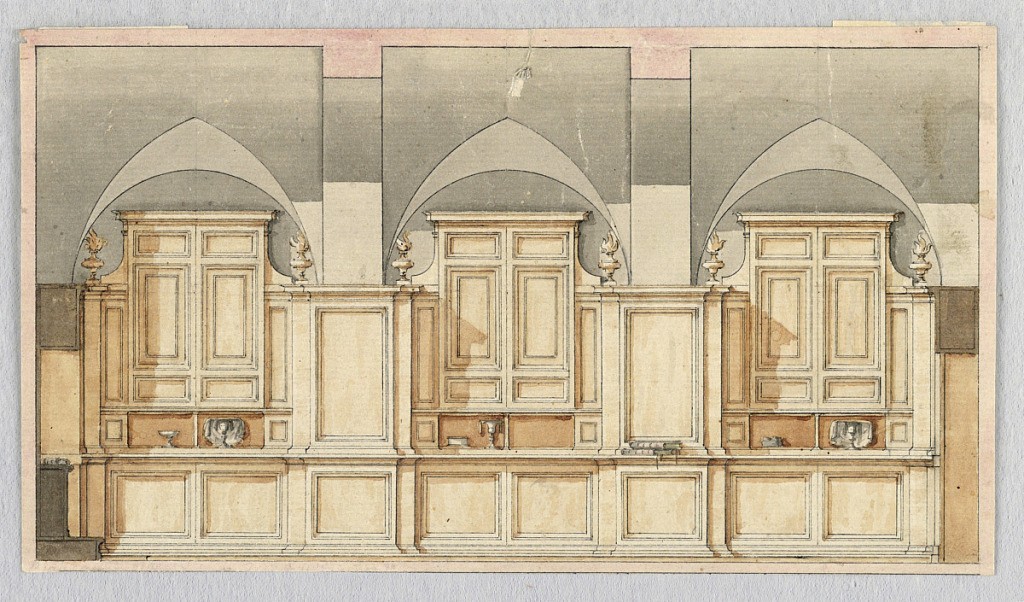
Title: Project for the Interior of the Sacristy of St. Giovanni de’ Florentini in Rome
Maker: Giuseppe Palazzi, Italian, 1740 - 1810
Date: late 18th century
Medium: Graphite, pen and ink, brush and watercolor on paper
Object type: Drawing
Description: Section. Showing the opposite wall of -1595. Cupboards stand in the bays, connected by panels.